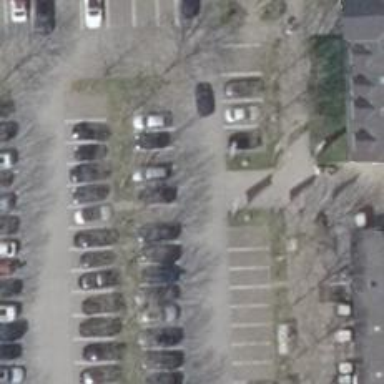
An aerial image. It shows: Road serving as parking aisle.